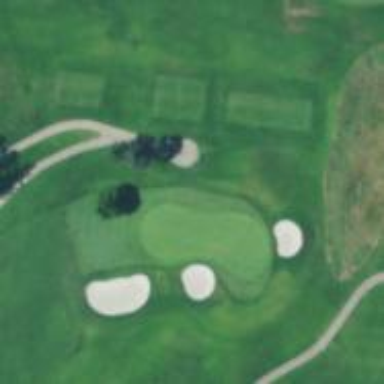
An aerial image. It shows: Service road designated as golf cart path.